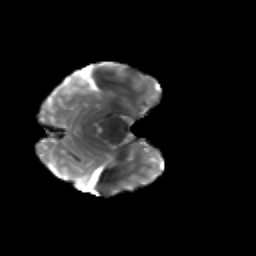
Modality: T2w
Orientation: axial
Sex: female
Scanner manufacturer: siemens
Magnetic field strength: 3 T
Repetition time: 5 s
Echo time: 0.071 s